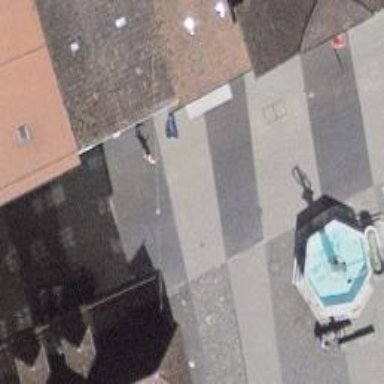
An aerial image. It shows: Living street.